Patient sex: M
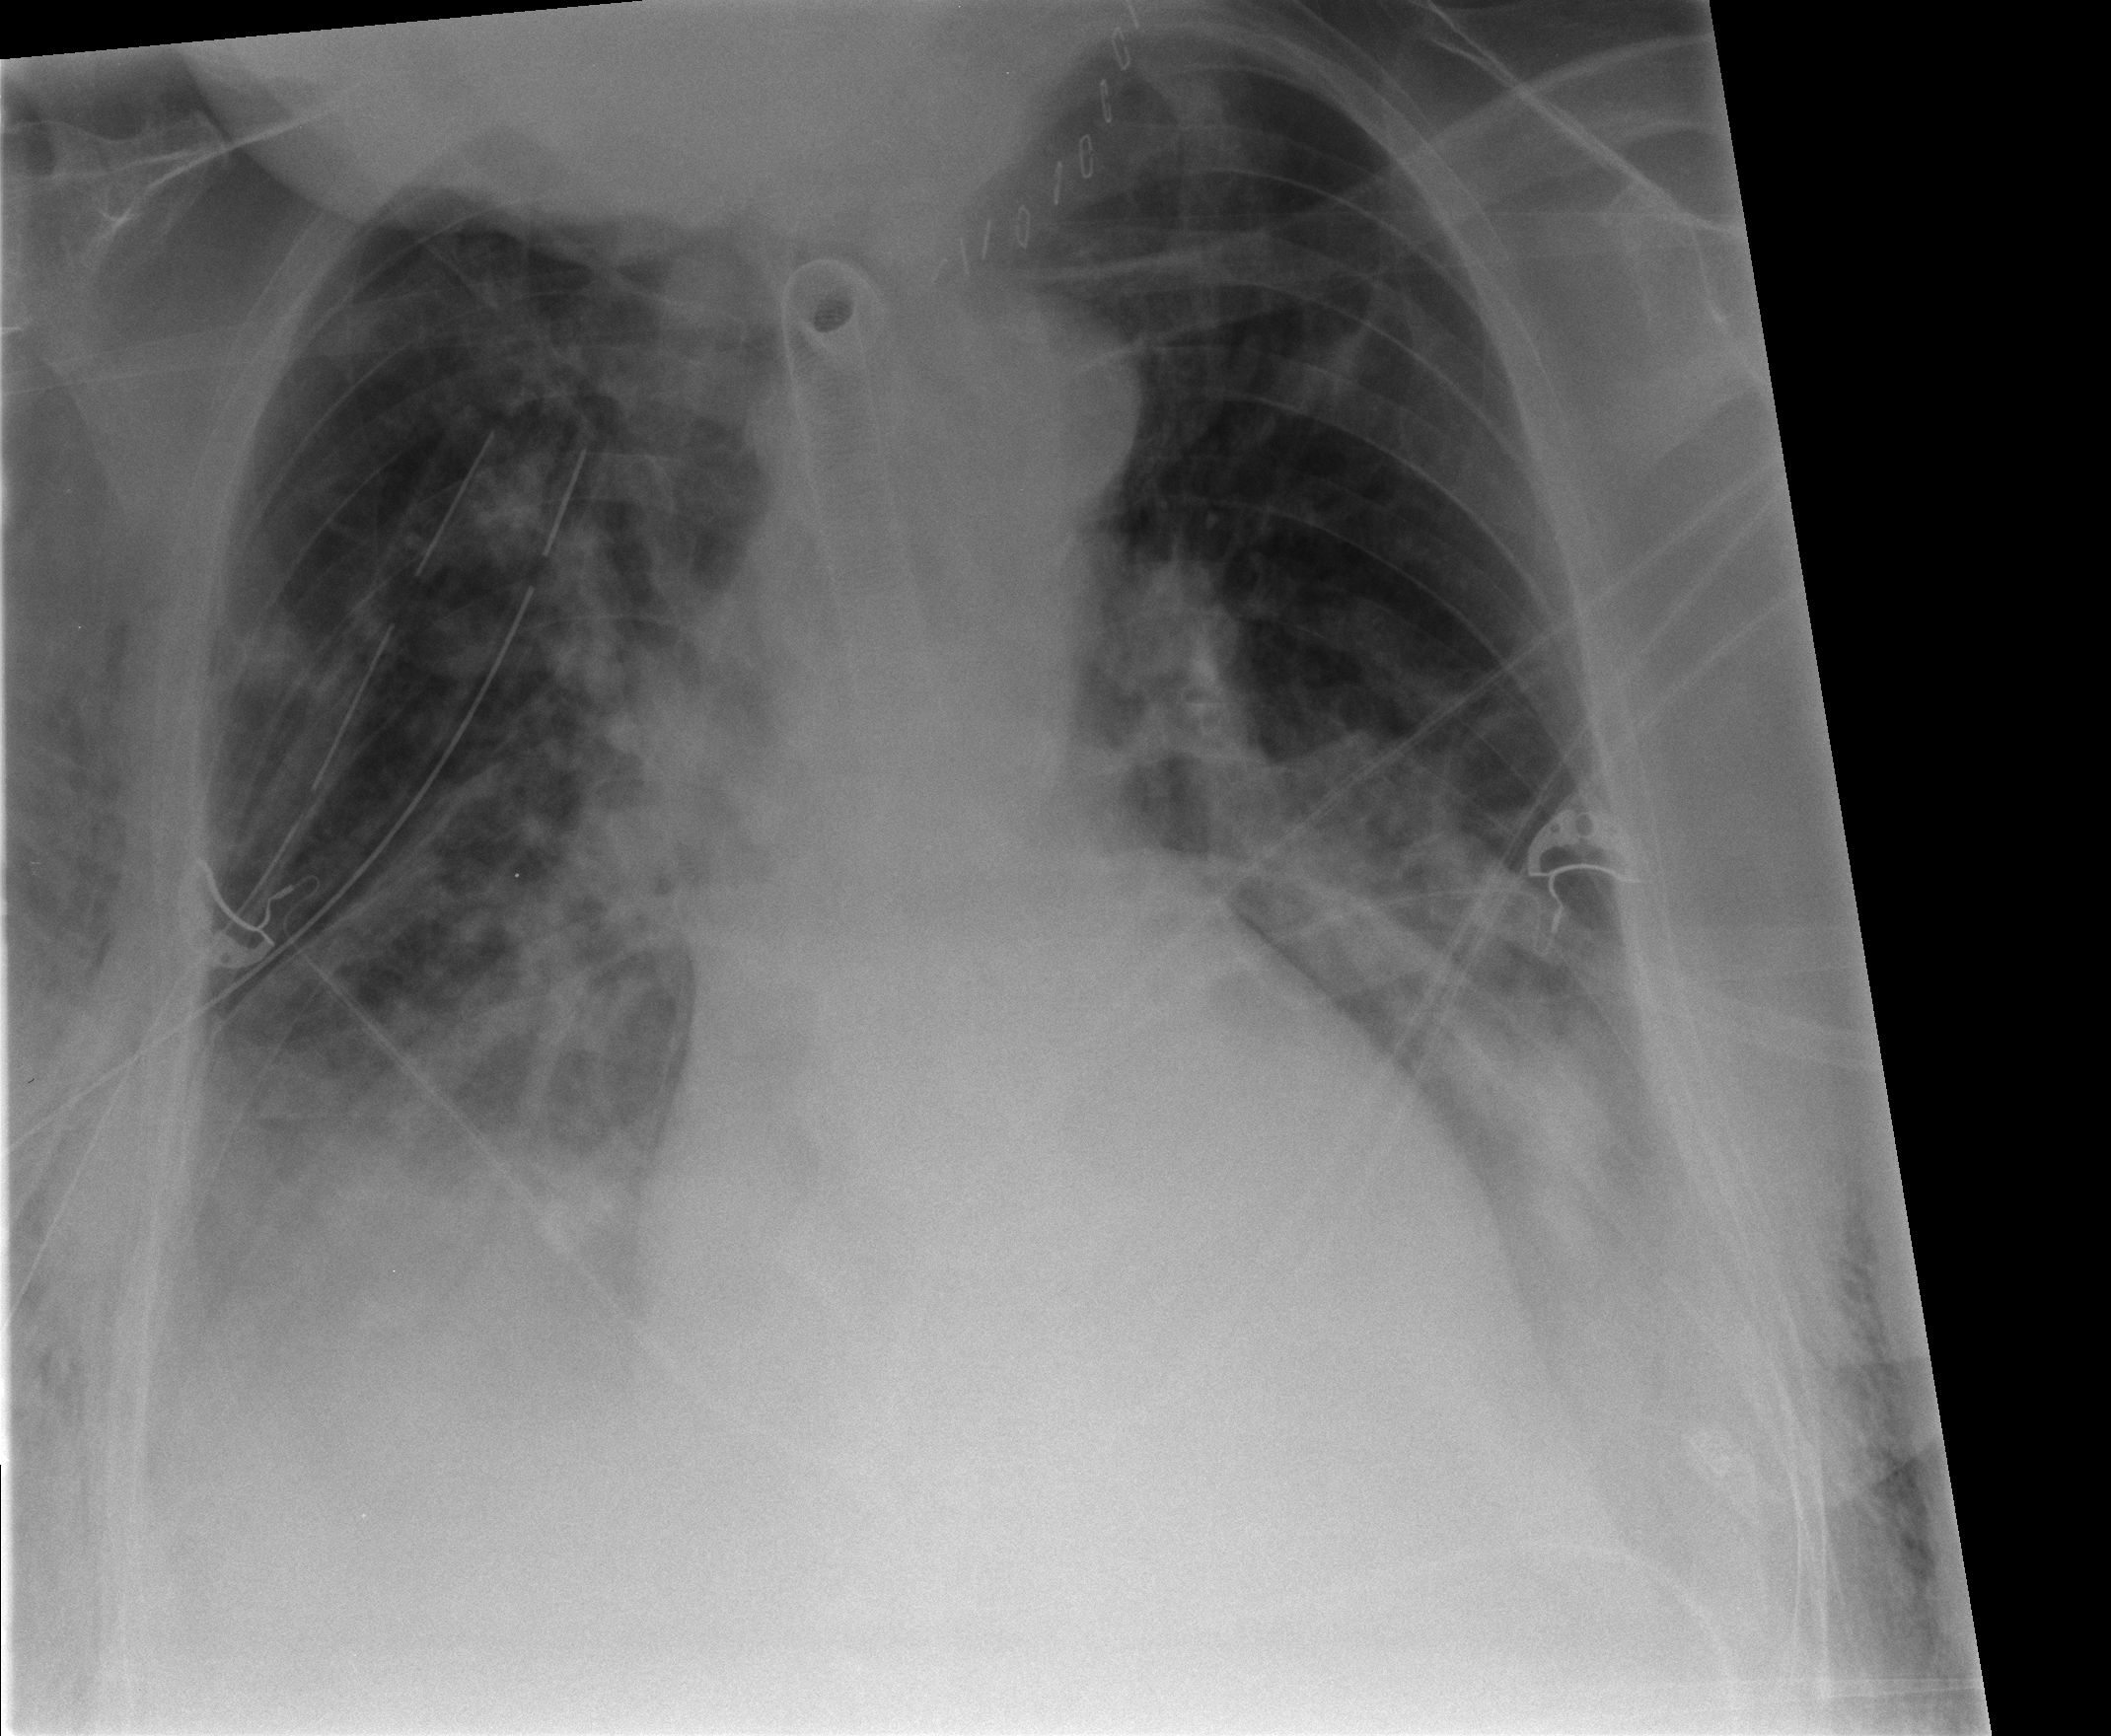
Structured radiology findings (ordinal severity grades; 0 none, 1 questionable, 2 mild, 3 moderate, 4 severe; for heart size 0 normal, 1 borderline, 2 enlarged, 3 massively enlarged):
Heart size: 1
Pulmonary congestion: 2
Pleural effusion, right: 3
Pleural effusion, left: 3
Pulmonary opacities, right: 3
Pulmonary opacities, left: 2
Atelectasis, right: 2
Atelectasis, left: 2